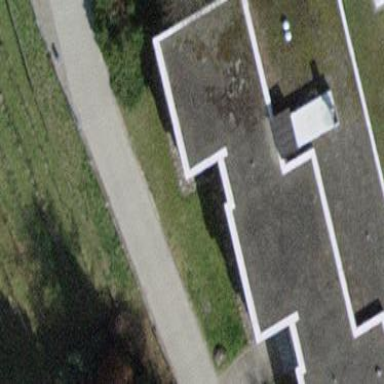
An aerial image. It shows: School building.